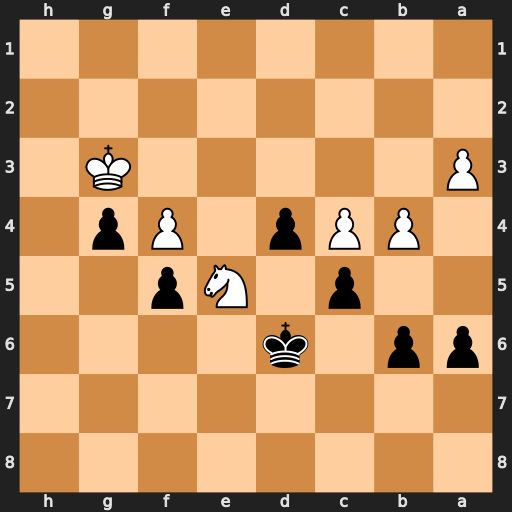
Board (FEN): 8/8/pp1k4/2p1Np2/1PPp1Pp1/P5K1/8/8
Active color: b
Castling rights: -
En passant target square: -
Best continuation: cxb4 axb4 Kc7 Nd3 a5